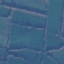
Land use / land cover: Pasture